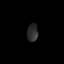
Tissue: prostate
Cell type: T cells
Senescence score: 0.3192
Nuclear area (px): 184
Mean DAPI intensity: 45.783